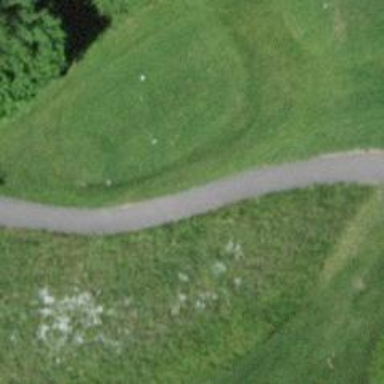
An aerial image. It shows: Golf tee.